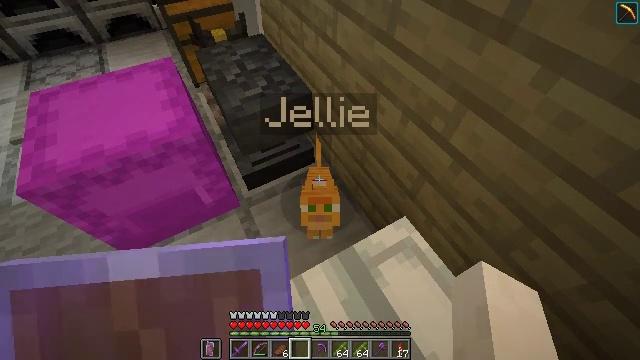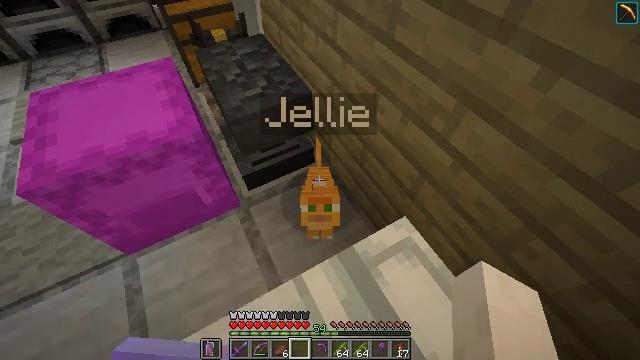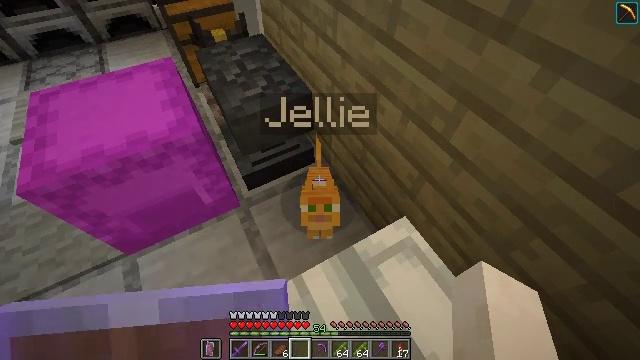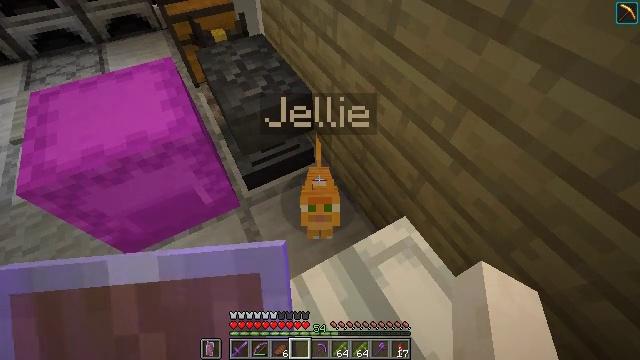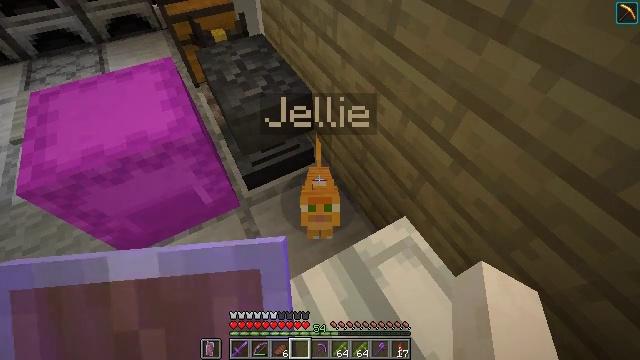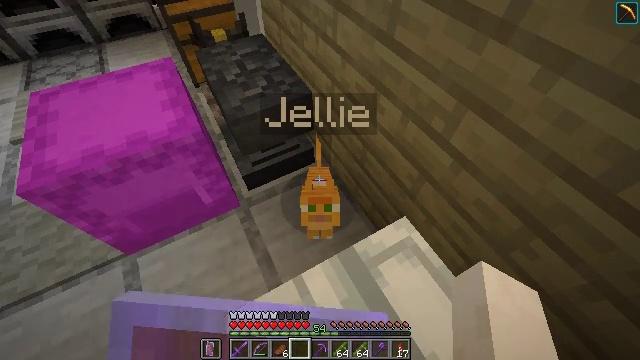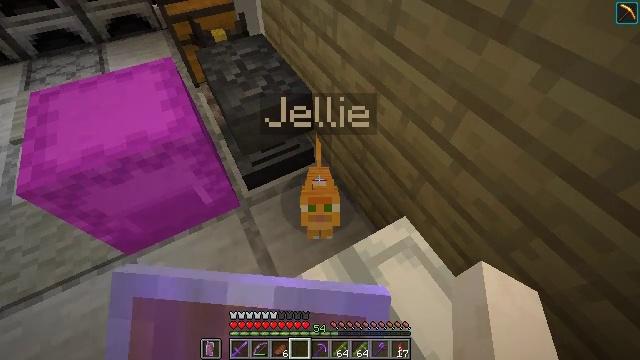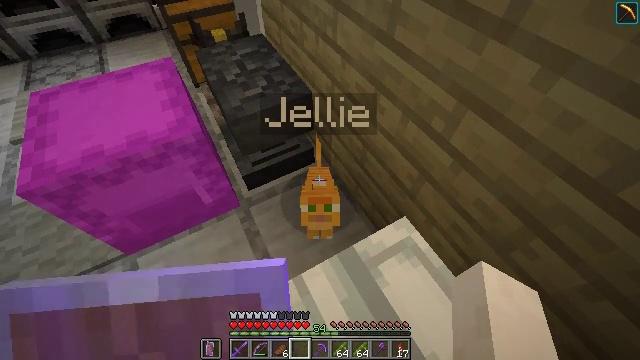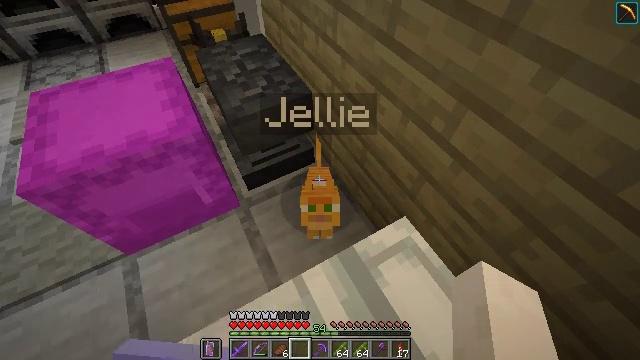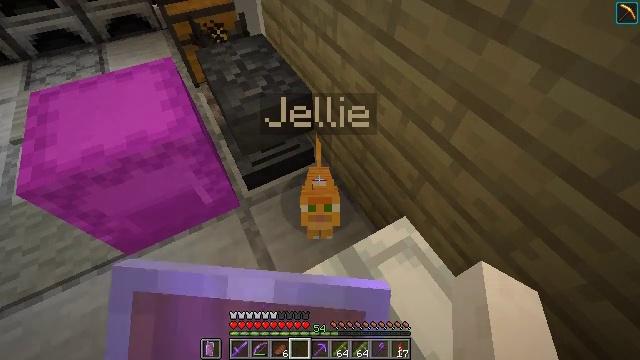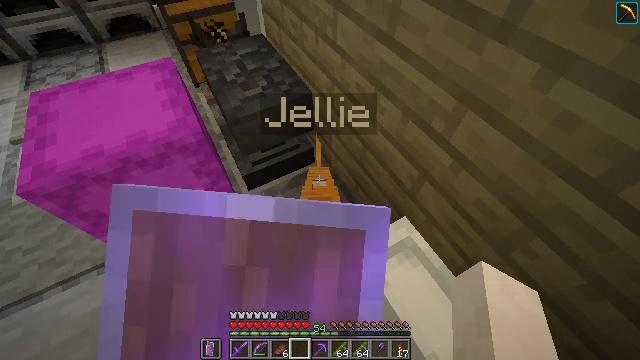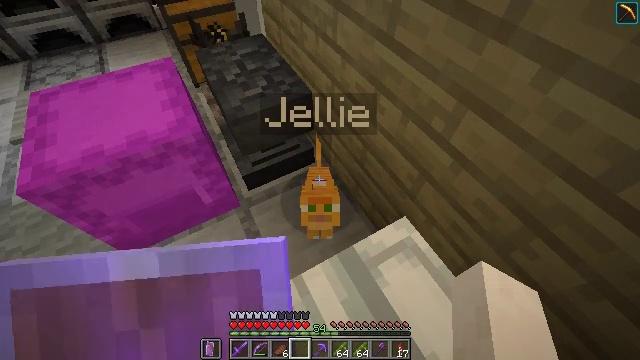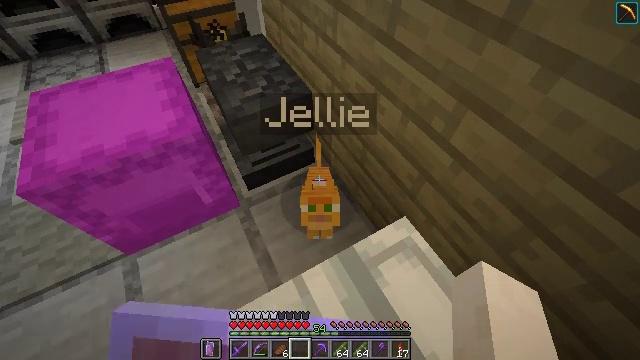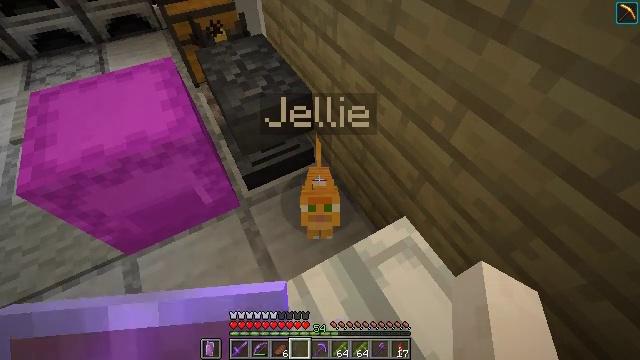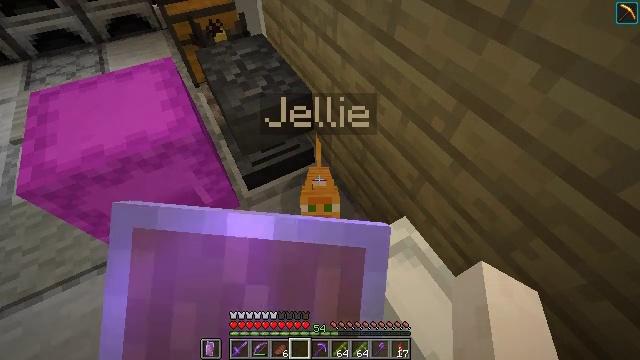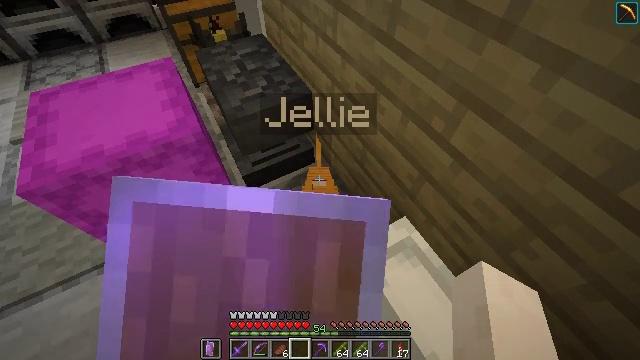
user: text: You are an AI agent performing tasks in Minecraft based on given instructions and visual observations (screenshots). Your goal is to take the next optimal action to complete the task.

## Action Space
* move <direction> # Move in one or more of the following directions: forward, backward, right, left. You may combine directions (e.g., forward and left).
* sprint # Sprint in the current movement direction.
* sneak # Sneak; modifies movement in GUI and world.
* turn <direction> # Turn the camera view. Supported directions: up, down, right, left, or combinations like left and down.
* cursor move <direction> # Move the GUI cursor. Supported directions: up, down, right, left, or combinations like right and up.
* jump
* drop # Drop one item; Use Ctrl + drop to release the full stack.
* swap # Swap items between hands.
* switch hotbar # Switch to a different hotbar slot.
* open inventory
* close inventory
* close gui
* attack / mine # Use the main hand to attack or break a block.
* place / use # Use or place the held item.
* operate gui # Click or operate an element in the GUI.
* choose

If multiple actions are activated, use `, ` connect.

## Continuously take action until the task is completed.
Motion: motion action
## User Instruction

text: Harvest the spruce log from a tree trunk.
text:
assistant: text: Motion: use / place
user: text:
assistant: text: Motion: use / place
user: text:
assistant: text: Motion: use / place
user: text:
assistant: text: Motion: no_op
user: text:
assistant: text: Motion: use / place
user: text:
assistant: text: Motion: use / place
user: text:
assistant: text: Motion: no_op
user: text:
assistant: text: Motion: use / place
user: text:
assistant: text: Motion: use / place
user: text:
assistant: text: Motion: use / place
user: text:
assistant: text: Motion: no_op
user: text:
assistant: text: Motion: use / place
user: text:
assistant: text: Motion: use / place
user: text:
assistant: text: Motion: use / place
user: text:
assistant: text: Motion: use / place
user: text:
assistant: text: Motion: use / place
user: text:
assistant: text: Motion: use / place
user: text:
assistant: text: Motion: no_op
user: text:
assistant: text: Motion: use / place
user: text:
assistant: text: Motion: use / place
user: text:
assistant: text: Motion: use / place
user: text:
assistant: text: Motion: no_op
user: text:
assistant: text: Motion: use / place
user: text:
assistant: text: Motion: use / place
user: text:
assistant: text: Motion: use / place
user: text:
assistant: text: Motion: no_op
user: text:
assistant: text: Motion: no_op
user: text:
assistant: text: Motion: no_op
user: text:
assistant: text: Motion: no_op
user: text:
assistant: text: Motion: no_op